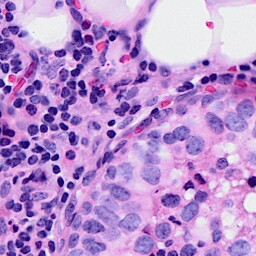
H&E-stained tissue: Breast